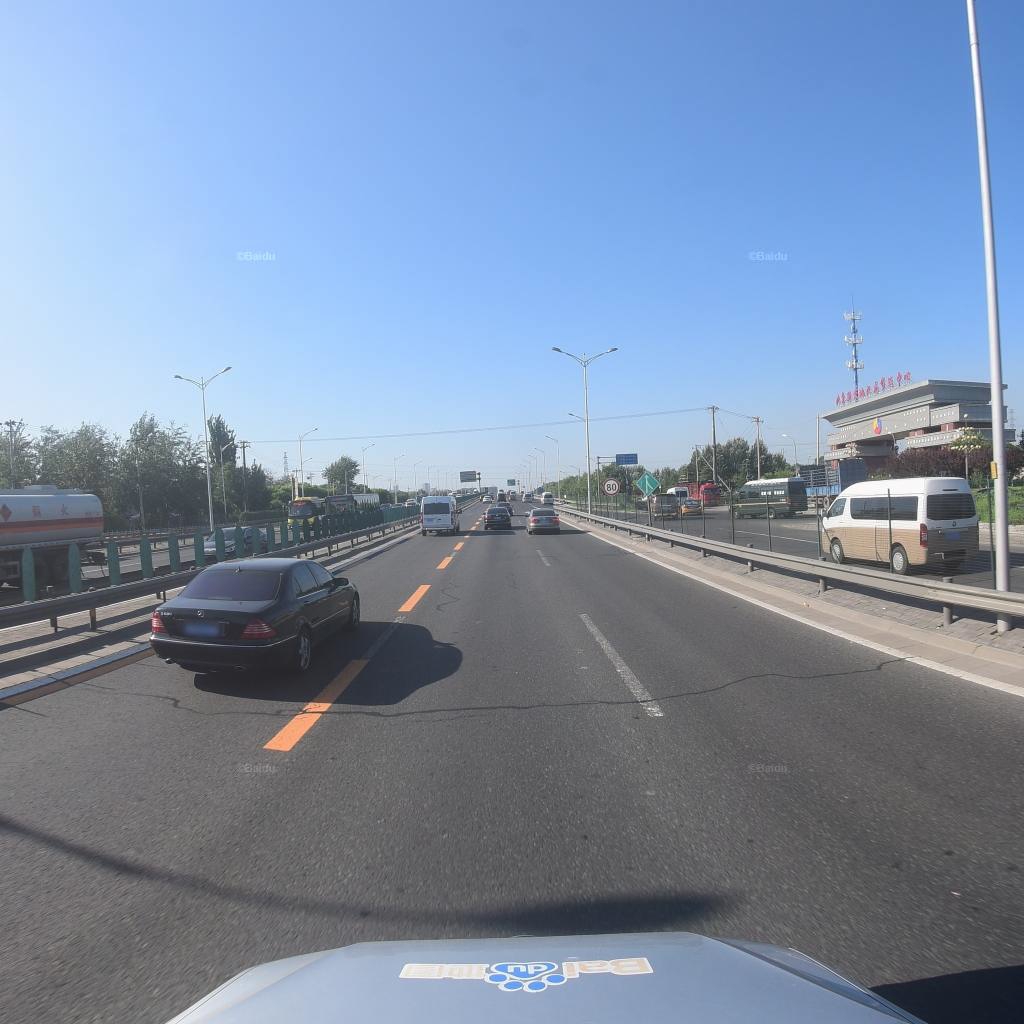
Region: Fengtai
Road damage annotations: longitudinal patch, transverse patch, longitudinal patch